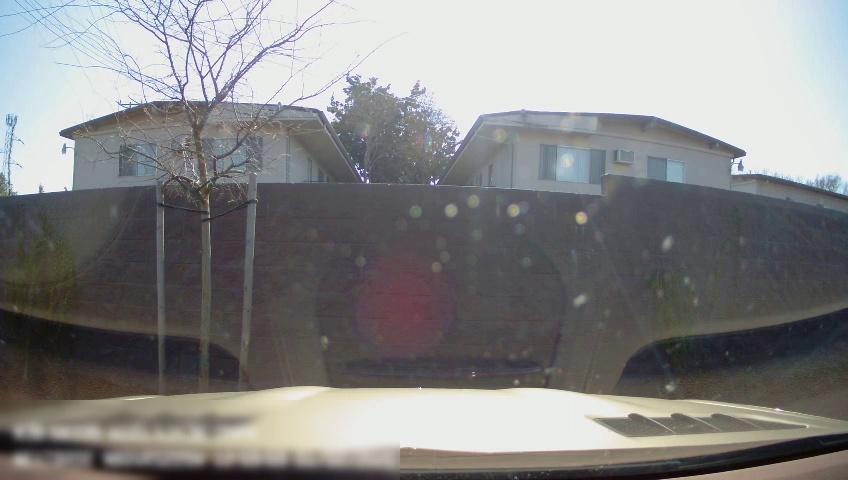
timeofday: Day
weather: Sunny